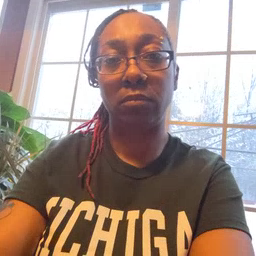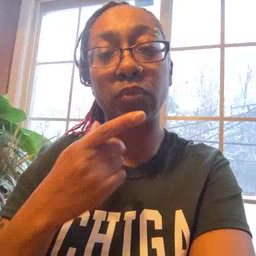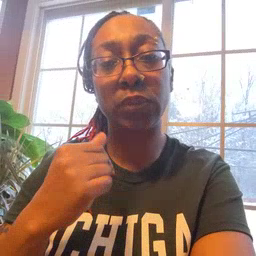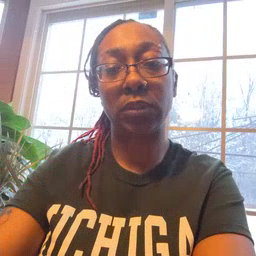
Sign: red